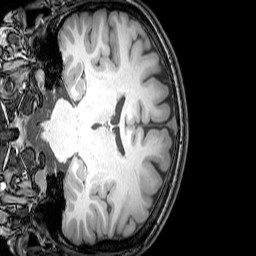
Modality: T1w
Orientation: coronal
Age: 23
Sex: female
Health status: healthy
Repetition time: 0.081 s
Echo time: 0.037 s